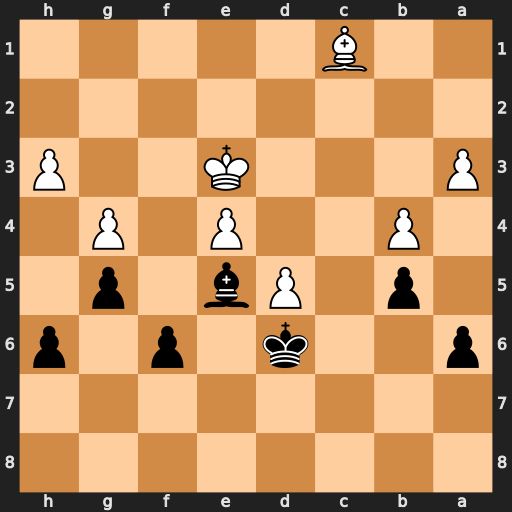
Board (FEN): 8/8/p2k1p1p/1p1Pb1p1/1P2P1P1/P3K2P/8/2B5
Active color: b
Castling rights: -
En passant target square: -
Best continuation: Bf4+ Kd3 Bxc1